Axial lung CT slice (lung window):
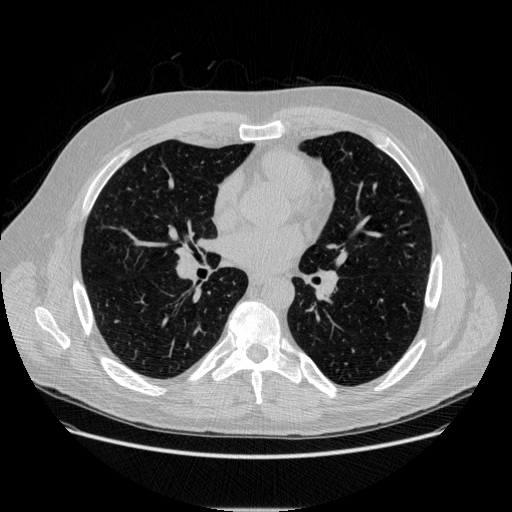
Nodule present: no